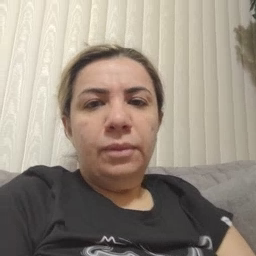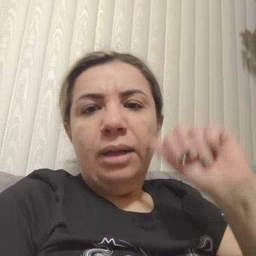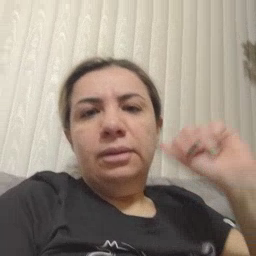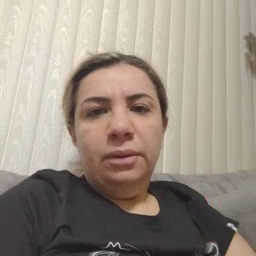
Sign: aunt